Question: First UIImageView is created with frame (0,38,250,250) and second UIImageView is created with first view's frame and added as sub-view of first image view. The result shows the first image view is not exactly covered by second image view. Why both views are not overlapped? I assigned two imageview with different background colors so it is easier to see.
'''
UIImageView *firstView = [[[UIImageView alloc] initWithFrame:CGRectMake(0,38,250,250)] autorelease];
[firstView setBackgroundColor:RGBACOLOR(36, 39, 39, 0.8)];
[self.view addSubview:firstView];
UIImageView *itemPic = [[[UIImageView alloc] initWithFrame:firstView.frame] autorelease];
itemPic.image = [UIImage imageNamed:@"color_c.png"];
[itemPic setBackgroundColor:RGBACOLOR(150, 150, 35, 0.8)];
[firstView addSubview:itemPic];
'''

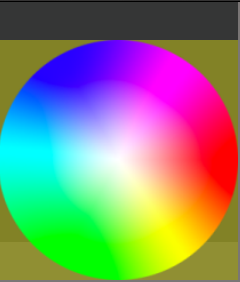
Answer: The frames are defined in different coordinate systems. Each view's frame is defined in its parent view's coordinate system. That coordinate system usually has (0.0, 0.0) as the top left corner of the parent view. A subview with a frame that does not have origin (0.0, 0.0) will not align with its parent view.
To always get a subview to align with and fill its parent view, use:
'''
view.frame = parentView.bounds;
'''